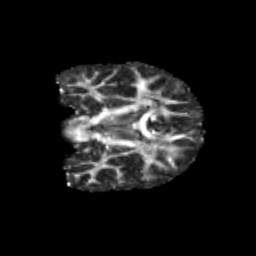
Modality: FA
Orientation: coronal
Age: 11
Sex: male
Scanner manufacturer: siemens
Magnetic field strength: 3 T
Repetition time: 3.8 s
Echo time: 0.07 s